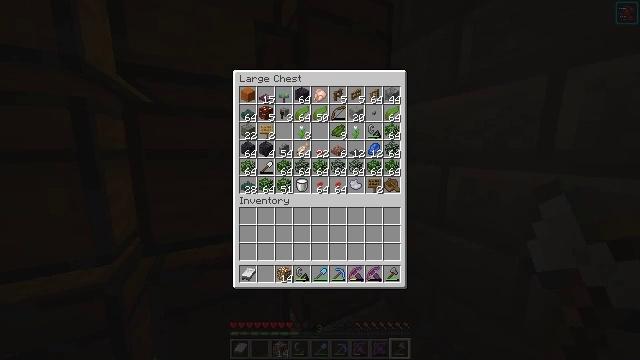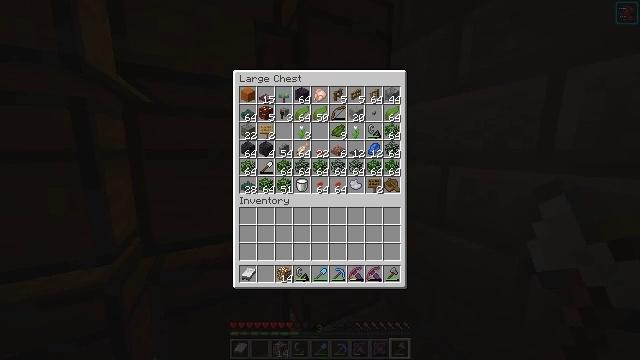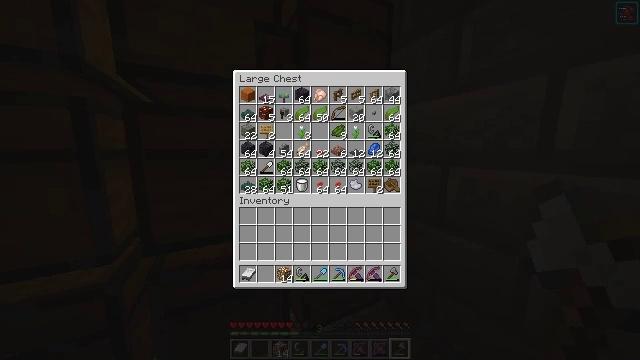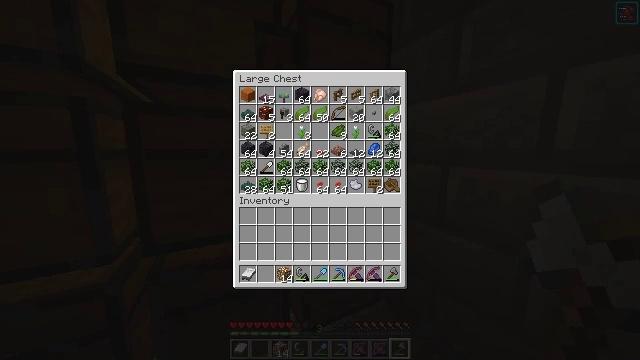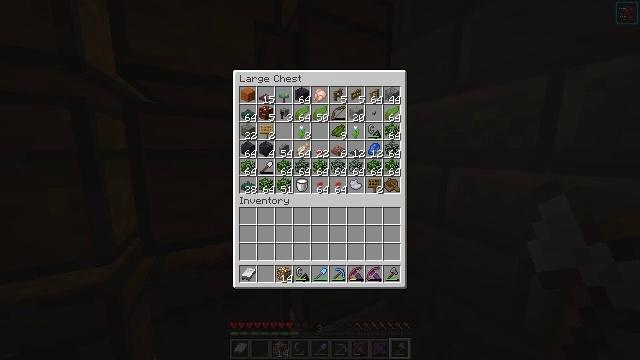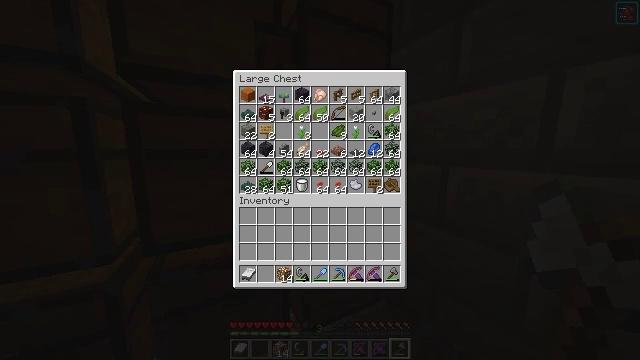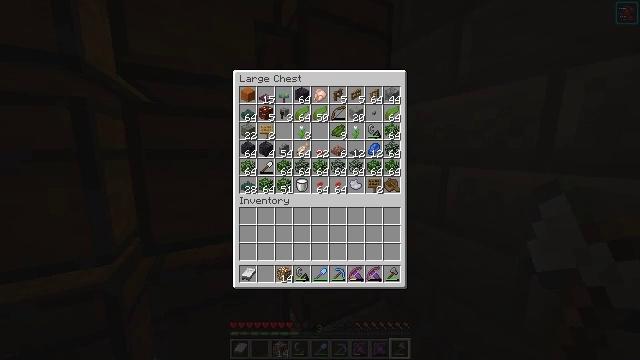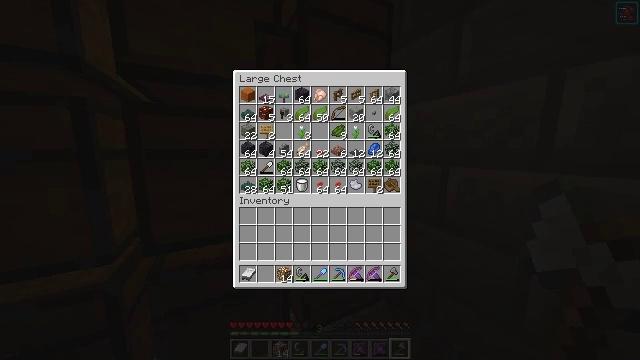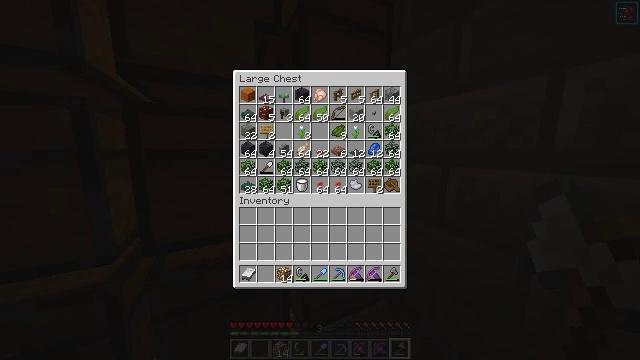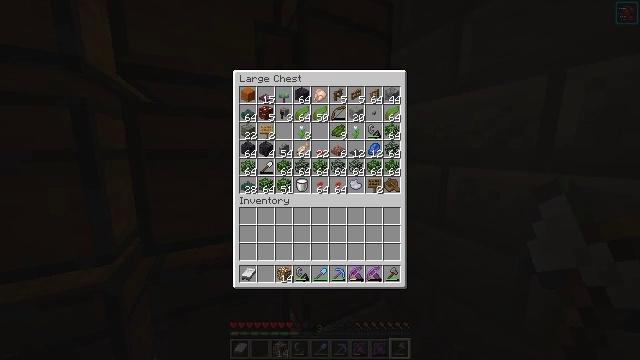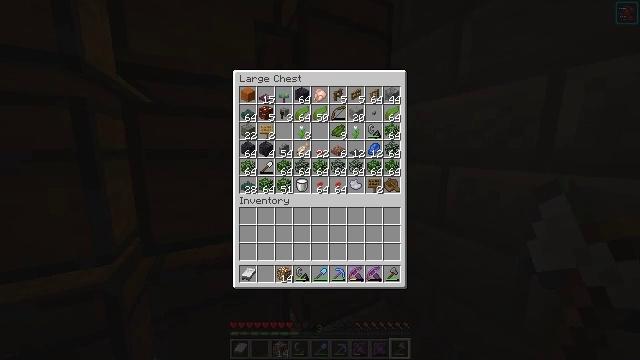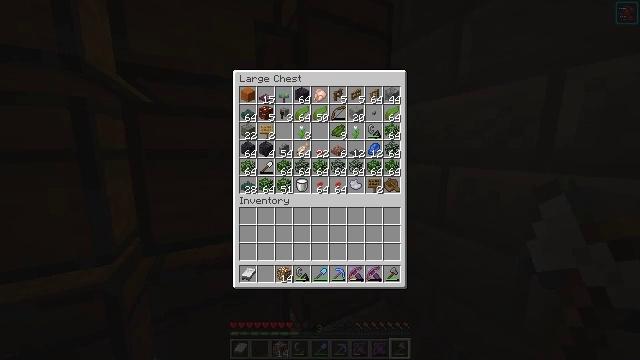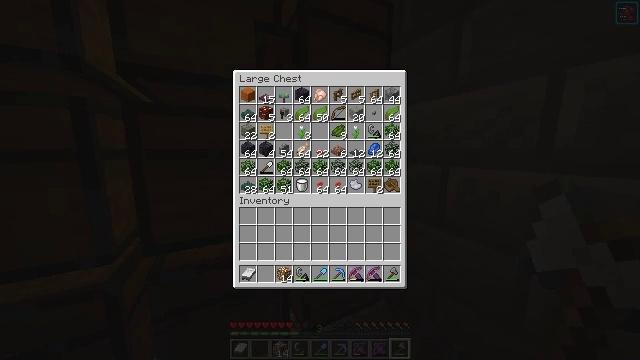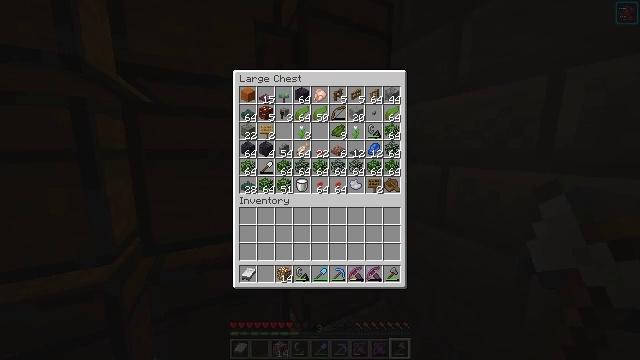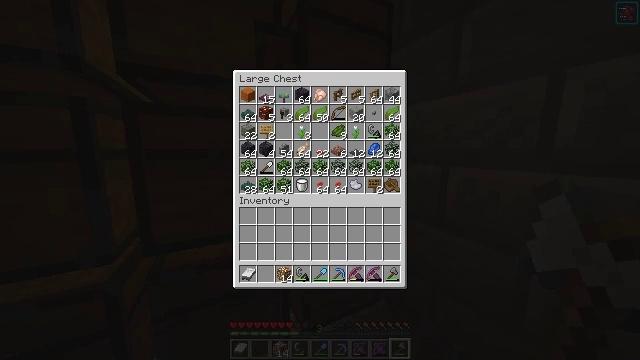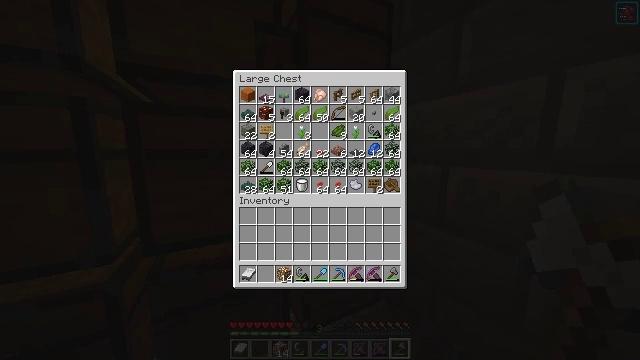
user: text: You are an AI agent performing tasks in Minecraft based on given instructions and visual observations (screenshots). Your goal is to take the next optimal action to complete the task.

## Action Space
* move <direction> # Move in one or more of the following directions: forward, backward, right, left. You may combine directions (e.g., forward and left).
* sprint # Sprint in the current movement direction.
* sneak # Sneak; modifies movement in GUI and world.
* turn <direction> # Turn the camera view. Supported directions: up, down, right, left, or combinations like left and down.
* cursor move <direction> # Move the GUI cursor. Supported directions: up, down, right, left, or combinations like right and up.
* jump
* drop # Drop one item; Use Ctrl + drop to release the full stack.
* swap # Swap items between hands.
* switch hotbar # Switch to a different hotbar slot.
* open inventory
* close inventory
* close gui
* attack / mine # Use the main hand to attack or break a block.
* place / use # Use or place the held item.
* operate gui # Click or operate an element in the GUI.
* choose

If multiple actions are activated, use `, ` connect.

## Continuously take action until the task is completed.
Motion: motion action
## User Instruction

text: Craft a slime block.
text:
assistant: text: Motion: no_op
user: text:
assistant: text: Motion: no_op
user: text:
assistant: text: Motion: no_op
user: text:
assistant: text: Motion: no_op
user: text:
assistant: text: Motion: no_op
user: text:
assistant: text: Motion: no_op
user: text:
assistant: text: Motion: no_op
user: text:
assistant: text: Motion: no_op
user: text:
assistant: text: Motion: no_op
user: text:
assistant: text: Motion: no_op
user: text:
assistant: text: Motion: no_op
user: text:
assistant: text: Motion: no_op
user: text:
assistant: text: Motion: no_op
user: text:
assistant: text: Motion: no_op
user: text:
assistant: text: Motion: no_op
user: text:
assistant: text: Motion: no_op
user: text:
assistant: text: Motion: no_op
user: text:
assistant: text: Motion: no_op
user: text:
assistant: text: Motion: no_op
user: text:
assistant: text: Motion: no_op
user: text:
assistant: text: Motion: no_op
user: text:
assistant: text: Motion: no_op
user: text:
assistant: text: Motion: no_op
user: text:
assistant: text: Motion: no_op
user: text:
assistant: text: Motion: no_op
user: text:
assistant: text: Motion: no_op
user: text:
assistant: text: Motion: no_op
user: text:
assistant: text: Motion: no_op
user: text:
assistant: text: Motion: no_op
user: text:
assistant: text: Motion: no_op